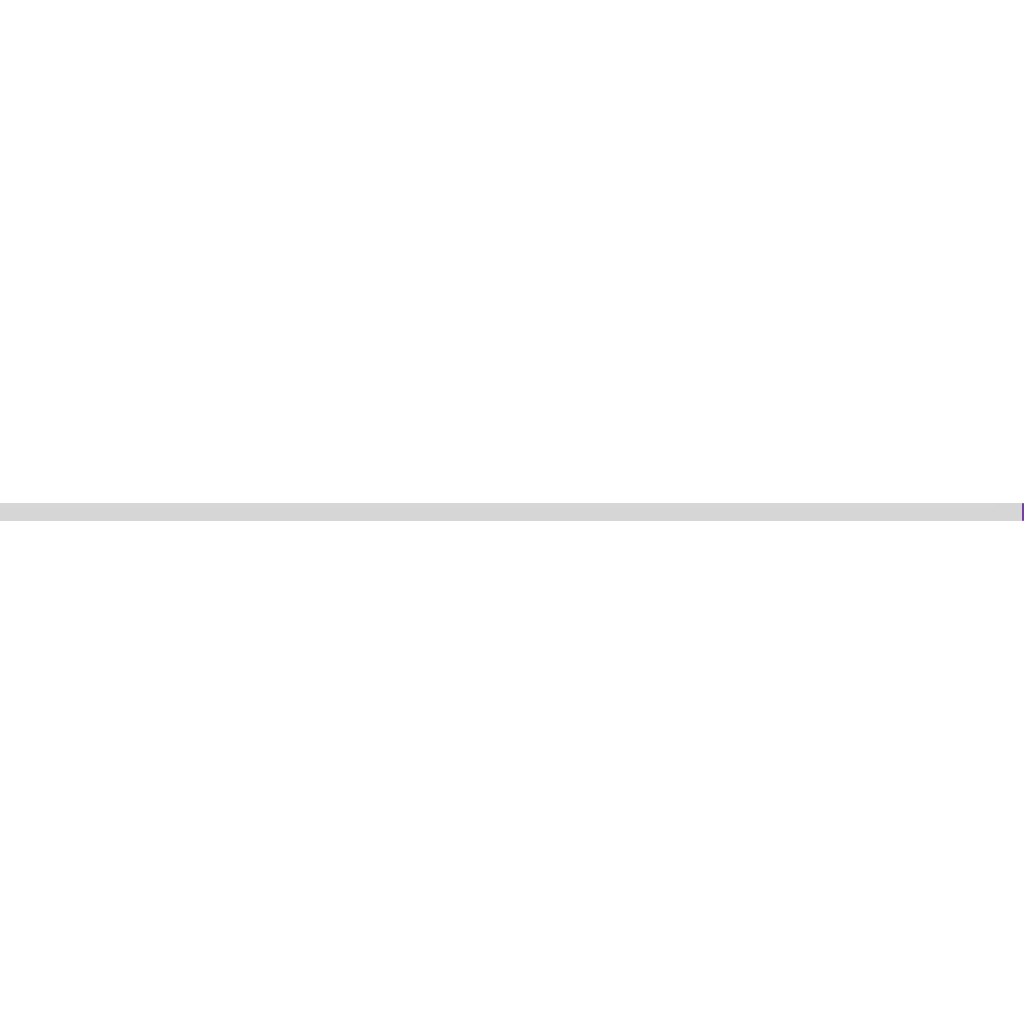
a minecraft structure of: nothing usefull trash